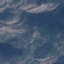
Label: HerbaceousVegetation